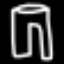
Label: pants